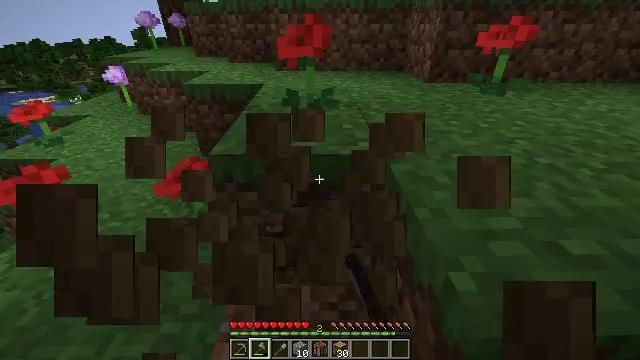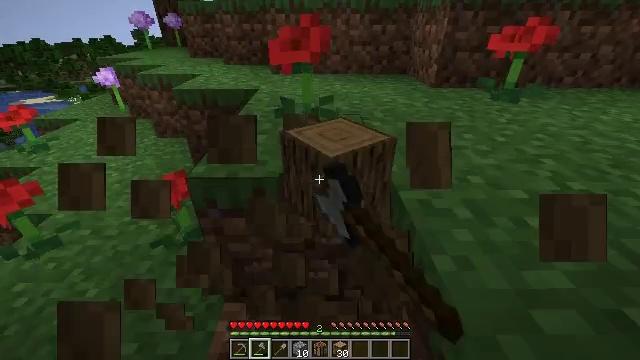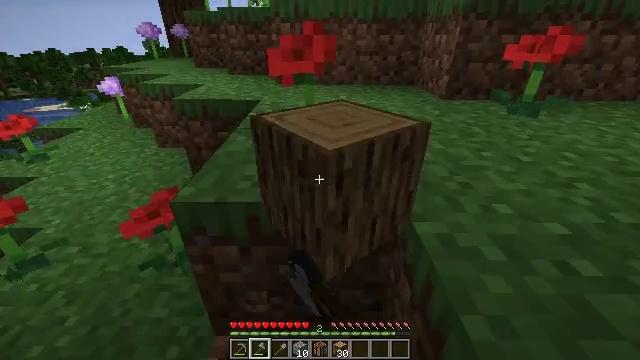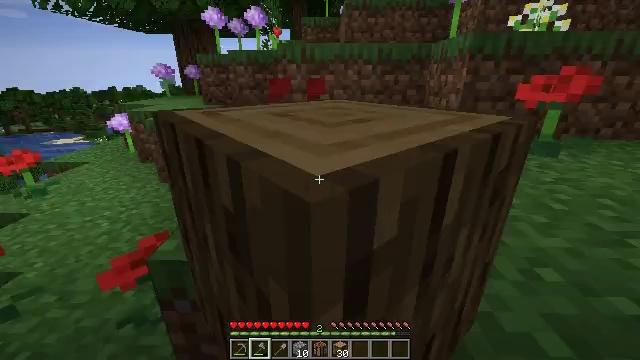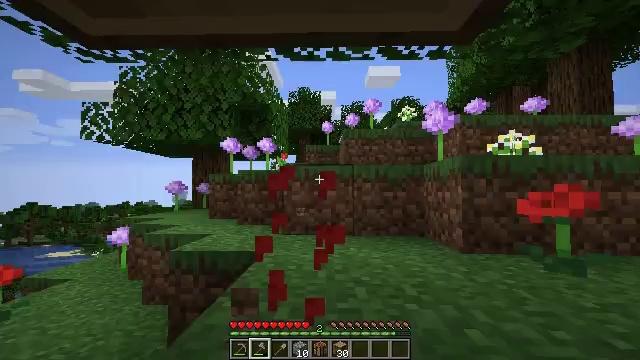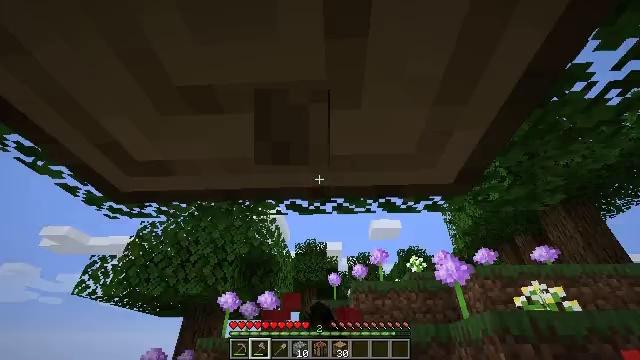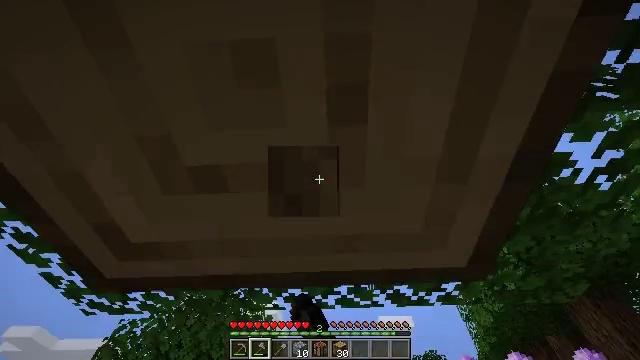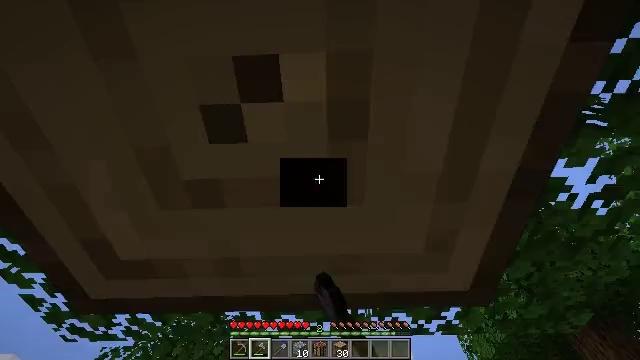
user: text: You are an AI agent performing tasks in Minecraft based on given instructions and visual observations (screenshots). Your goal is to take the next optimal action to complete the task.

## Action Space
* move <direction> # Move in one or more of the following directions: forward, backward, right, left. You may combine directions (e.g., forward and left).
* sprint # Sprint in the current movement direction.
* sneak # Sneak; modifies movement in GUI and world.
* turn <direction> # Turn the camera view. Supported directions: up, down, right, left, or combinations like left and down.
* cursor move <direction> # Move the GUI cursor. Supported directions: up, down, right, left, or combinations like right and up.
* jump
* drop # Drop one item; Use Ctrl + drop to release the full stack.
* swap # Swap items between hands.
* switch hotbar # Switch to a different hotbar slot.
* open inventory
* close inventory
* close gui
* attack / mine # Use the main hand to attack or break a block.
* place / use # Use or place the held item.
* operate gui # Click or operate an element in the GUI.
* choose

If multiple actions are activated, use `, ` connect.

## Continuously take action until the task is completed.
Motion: motion action
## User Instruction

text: Collect the poppy by clicking on it.
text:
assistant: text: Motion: move forward, attack / mine
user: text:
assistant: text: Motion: move forward, turn left and up, attack / mine
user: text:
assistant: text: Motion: turn left and up, attack / mine
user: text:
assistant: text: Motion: turn up, attack / mine
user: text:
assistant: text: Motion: turn left and up, attack / mine
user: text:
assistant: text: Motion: turn up, attack / mine
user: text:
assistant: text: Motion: turn right and up, attack / mine
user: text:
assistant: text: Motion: attack / mine